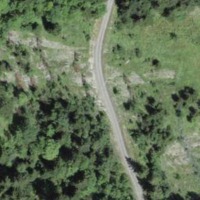
EUNIS habitat code: 44
Species observed at this site:
Oxalis acetosella